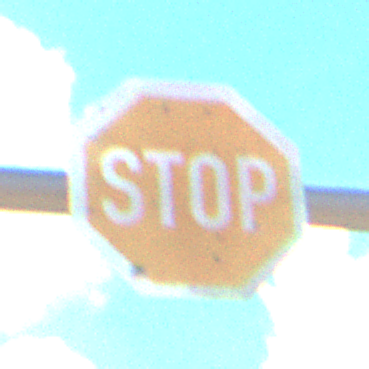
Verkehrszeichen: Stop
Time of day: Midday
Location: Outdoor (Nature)
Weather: PartlyCloudy
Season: NotSpecified
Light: Natural